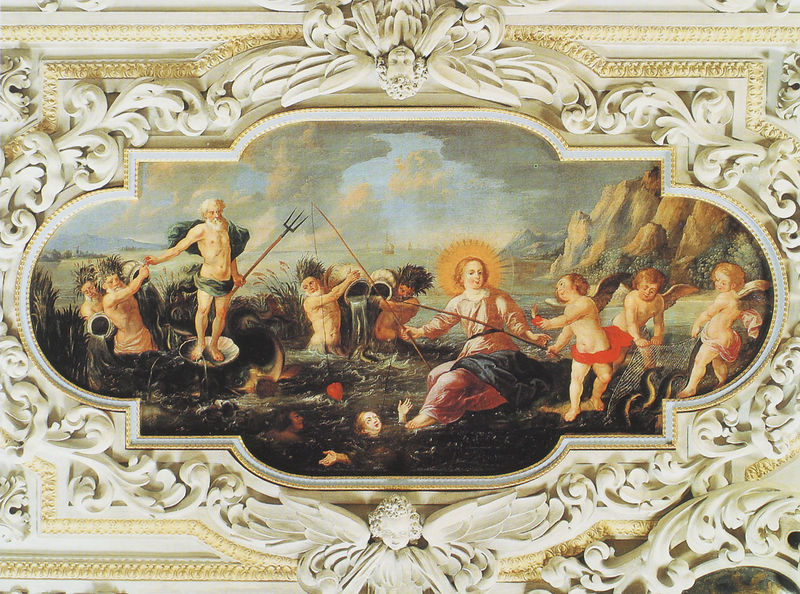
Titel: Festsaal des Klosters St. Benedikt
Künstler: Kaspar Feichtmayr
Standort: Benediktbeuern, Kloster St. Benedikt (EU - D - Bayern - Oberbayern)
Schlagwörter: berg, blau, gemälde, himmel, meer, wasser, see, marmor, männer, rot, malerei, bild, öl, hügel, decke, renaissance, engel, krug, putto, fischer, berge, not, stuck, plastik, antike, schwimmen, fisch, heiligenschein, nimbus, jesus, hilfe, köder, wesen, nymphen, deckengemälde, fresko, heilig, putten, maria, retten, rettung, fische, angeln, fischen, retter, versinken, ertrinken, neptun, dreizack, wasserwesen, ausschütten, butti, tritone, bacchien, wasserelfen, aale